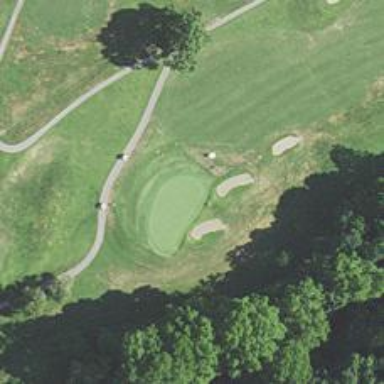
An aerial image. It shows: View of golf hole.